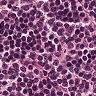
Metastatic tissue present: no